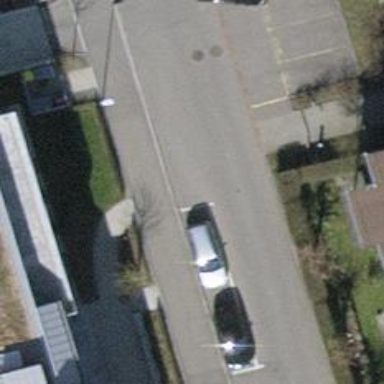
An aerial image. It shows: Unmarked crossing on the road.